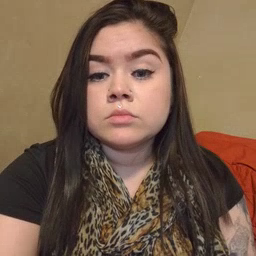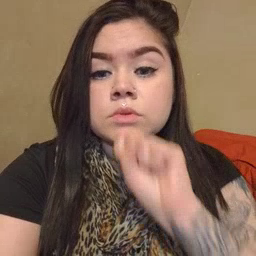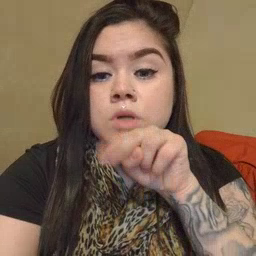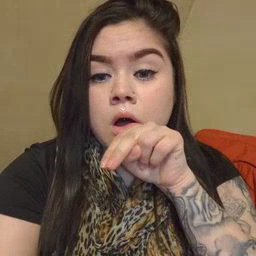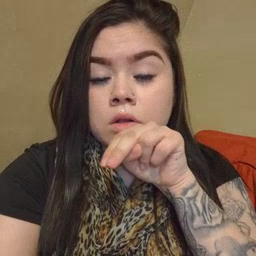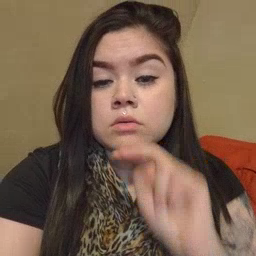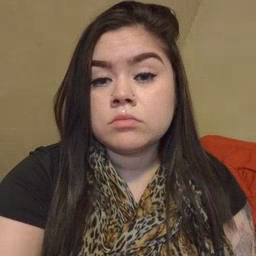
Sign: tongue